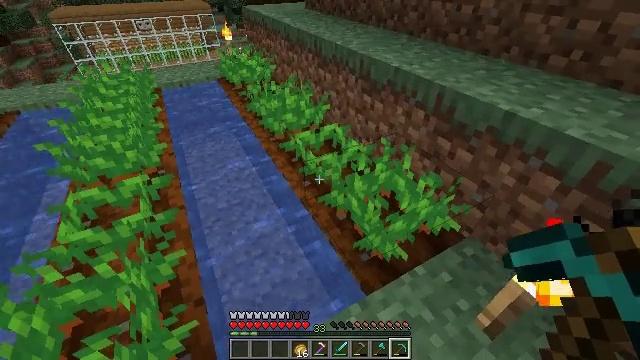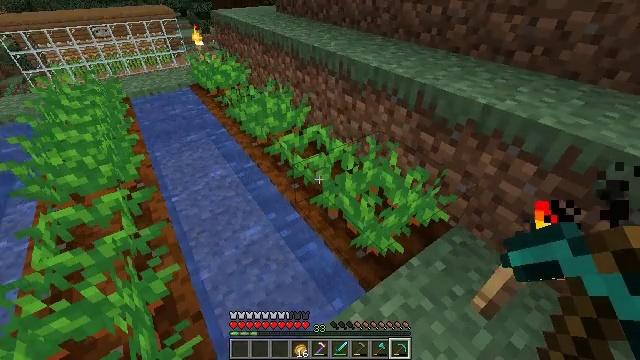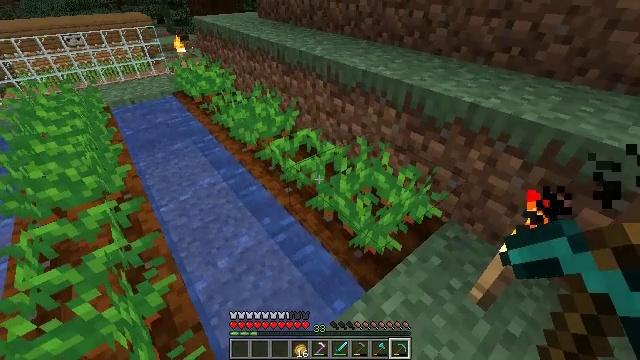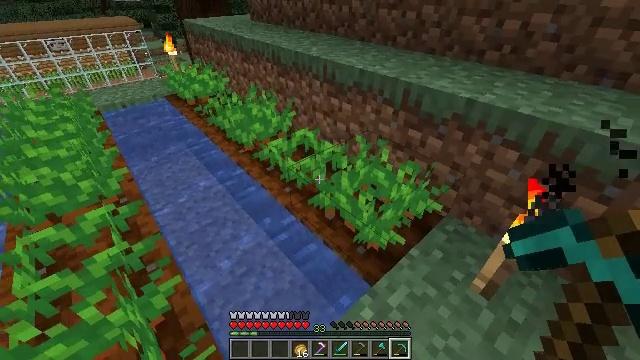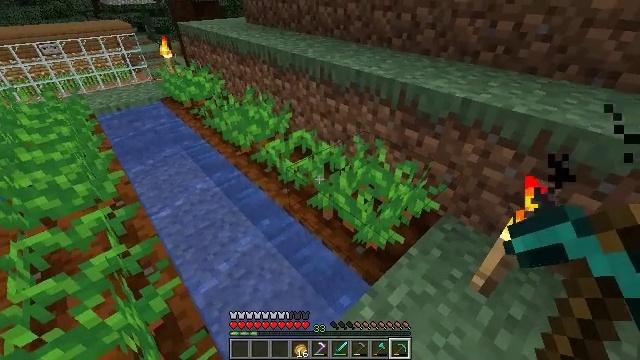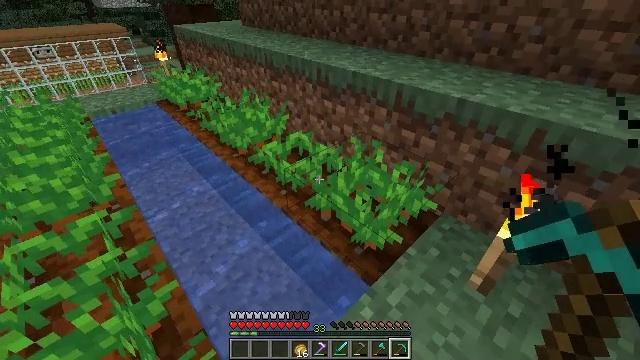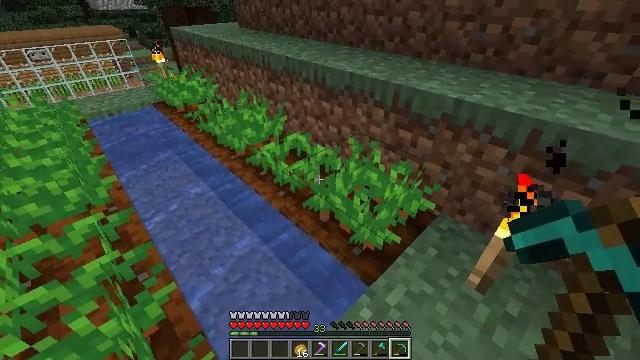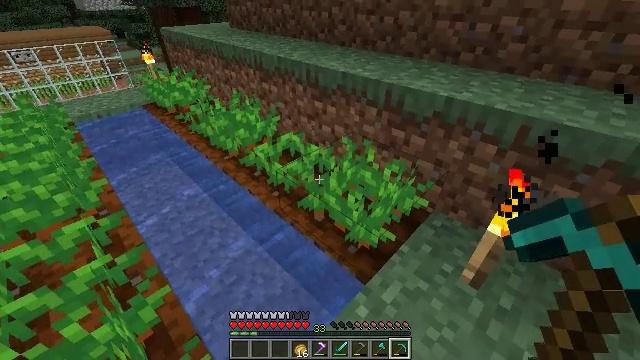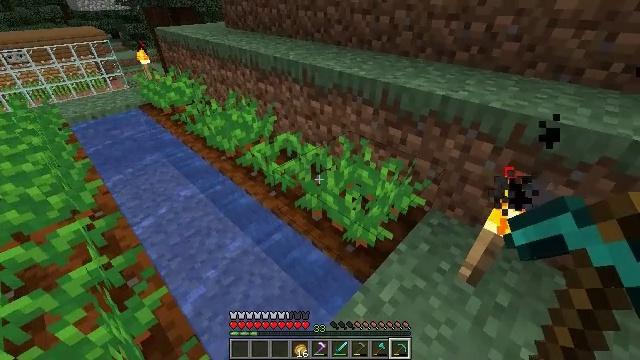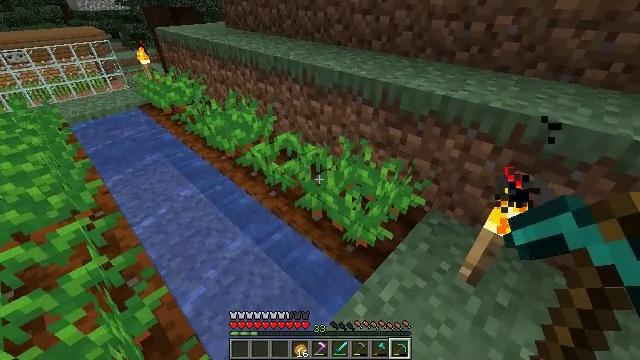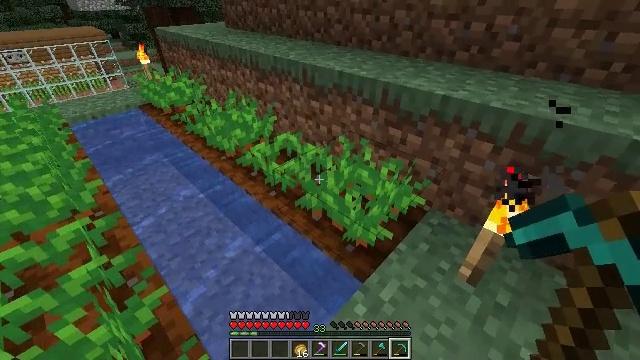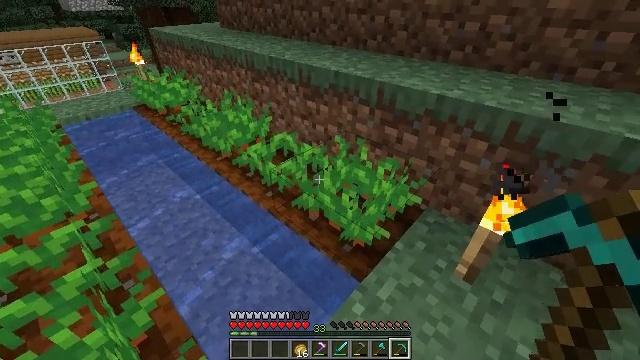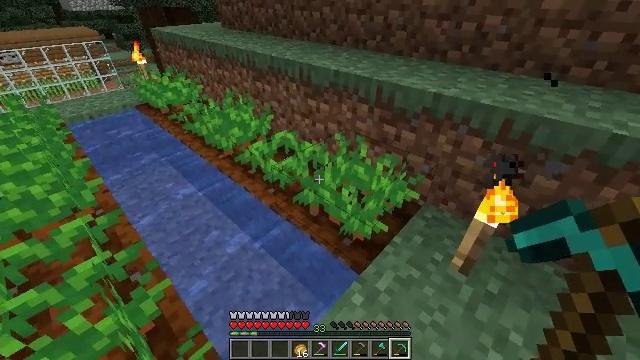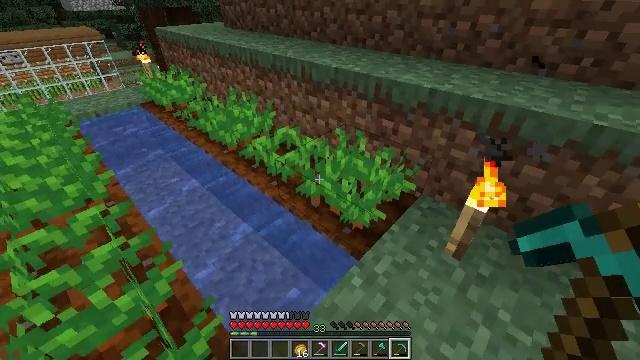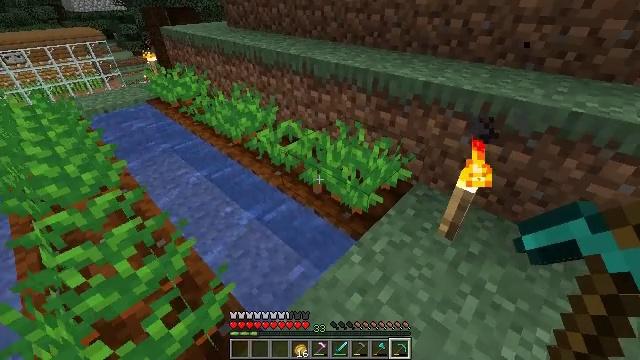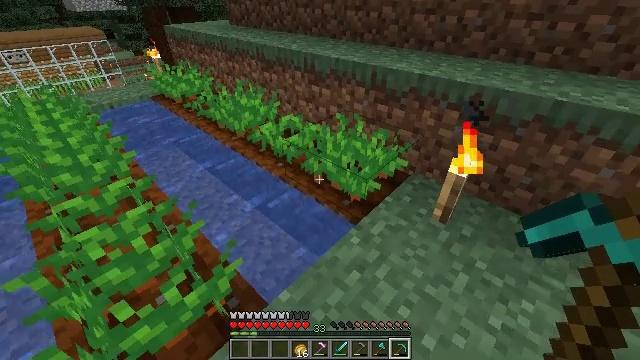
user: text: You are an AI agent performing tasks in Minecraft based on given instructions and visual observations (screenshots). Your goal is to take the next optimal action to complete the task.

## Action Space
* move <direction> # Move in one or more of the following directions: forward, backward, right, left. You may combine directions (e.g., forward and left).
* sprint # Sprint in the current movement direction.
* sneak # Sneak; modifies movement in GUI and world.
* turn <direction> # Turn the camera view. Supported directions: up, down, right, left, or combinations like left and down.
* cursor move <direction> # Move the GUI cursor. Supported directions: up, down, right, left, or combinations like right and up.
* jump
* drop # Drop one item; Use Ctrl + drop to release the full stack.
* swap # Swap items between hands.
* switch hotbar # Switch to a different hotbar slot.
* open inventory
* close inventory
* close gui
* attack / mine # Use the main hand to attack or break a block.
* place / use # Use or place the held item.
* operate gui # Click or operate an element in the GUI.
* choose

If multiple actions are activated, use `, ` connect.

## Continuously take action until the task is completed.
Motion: motion action
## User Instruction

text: Mine the fully grown carrots.
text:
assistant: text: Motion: turn right
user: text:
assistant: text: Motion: turn right
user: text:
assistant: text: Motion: turn right
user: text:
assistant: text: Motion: turn right
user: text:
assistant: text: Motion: no_op
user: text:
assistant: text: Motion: no_op
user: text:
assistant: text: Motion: turn right
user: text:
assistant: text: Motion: no_op
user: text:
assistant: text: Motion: no_op
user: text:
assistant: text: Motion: no_op
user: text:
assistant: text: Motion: no_op
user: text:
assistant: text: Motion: move back
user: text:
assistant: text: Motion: move back
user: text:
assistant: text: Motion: move back
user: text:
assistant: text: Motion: move back
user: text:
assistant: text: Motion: no_op
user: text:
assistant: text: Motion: no_op
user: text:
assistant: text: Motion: no_op
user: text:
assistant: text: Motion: no_op
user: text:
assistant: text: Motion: no_op
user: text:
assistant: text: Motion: no_op
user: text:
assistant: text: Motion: no_op
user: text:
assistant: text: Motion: no_op
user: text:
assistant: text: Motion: no_op
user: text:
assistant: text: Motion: no_op
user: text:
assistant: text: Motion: no_op
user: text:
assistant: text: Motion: no_op
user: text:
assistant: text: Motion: no_op
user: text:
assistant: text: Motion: no_op
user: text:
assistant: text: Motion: no_op